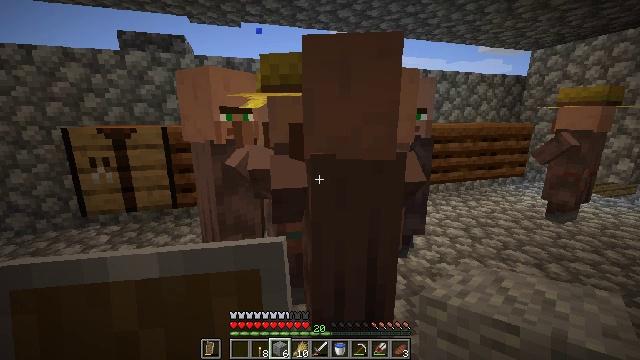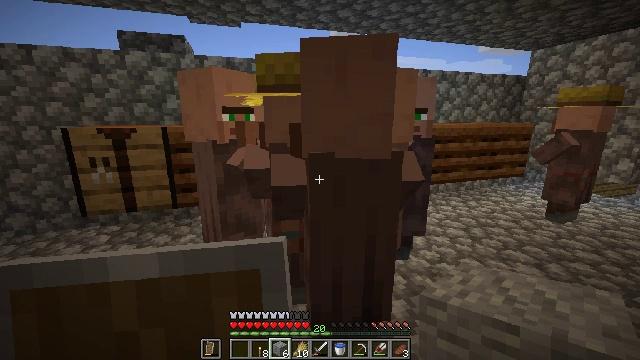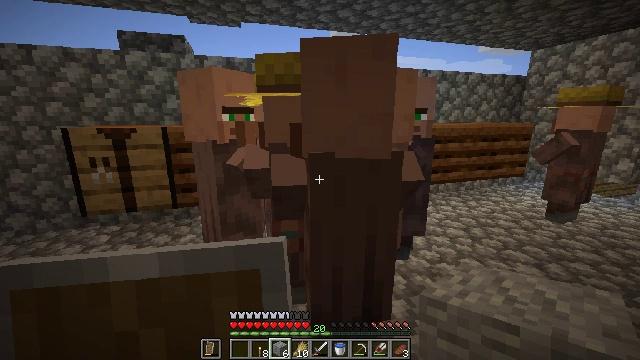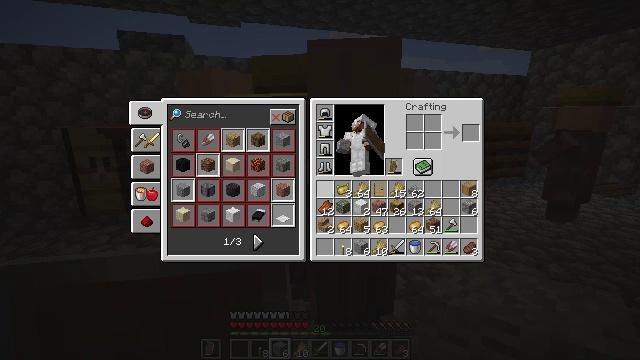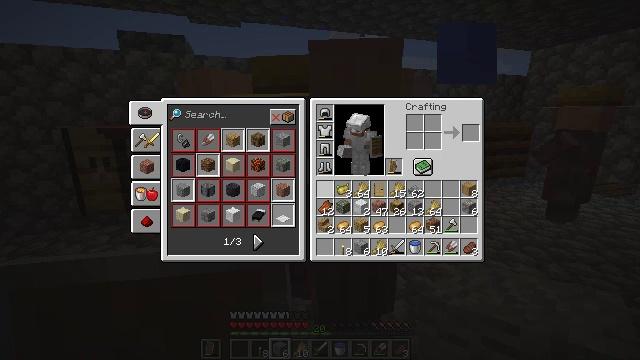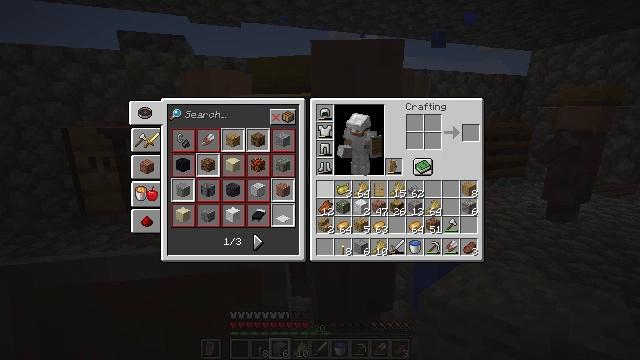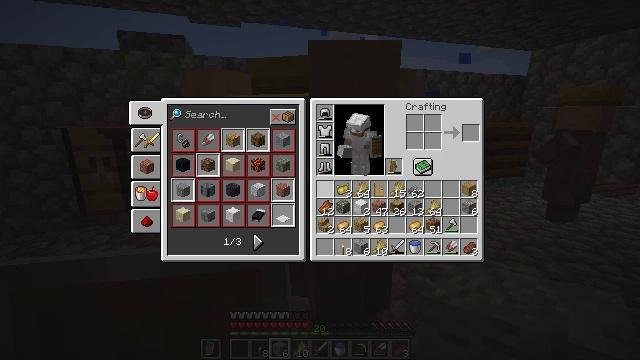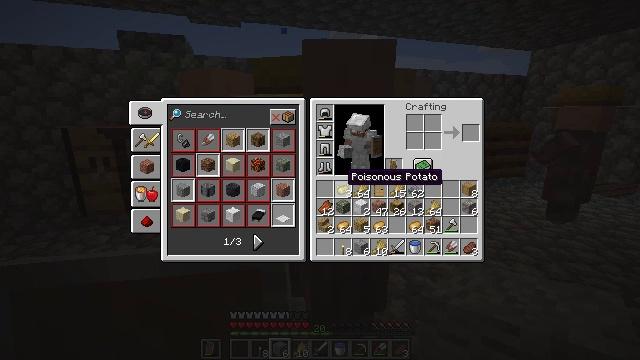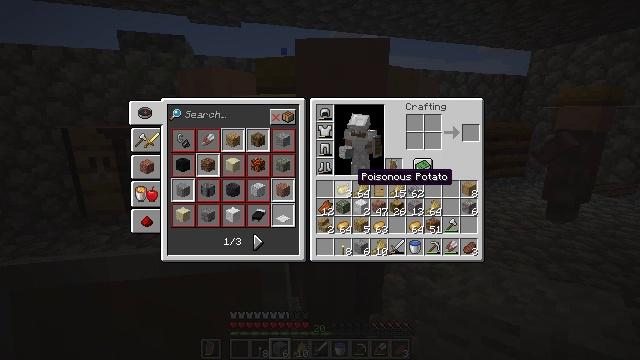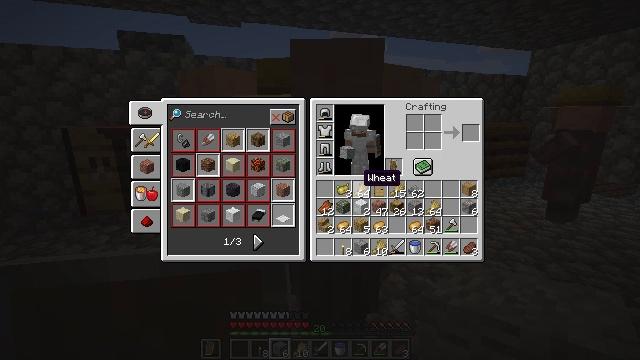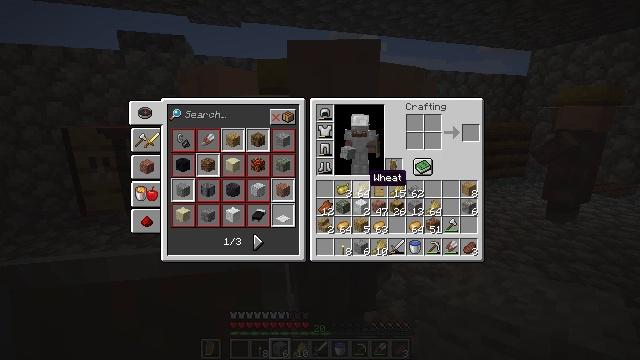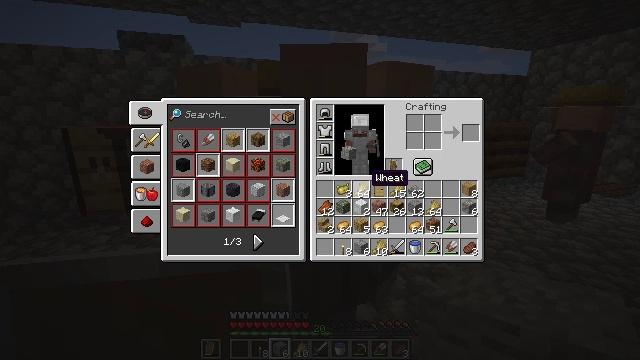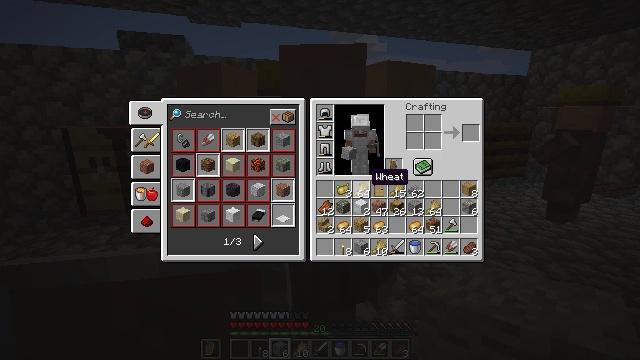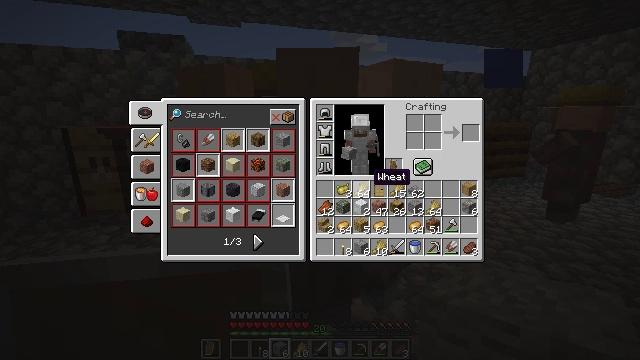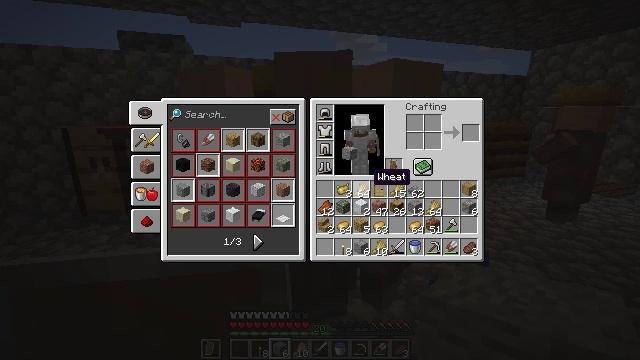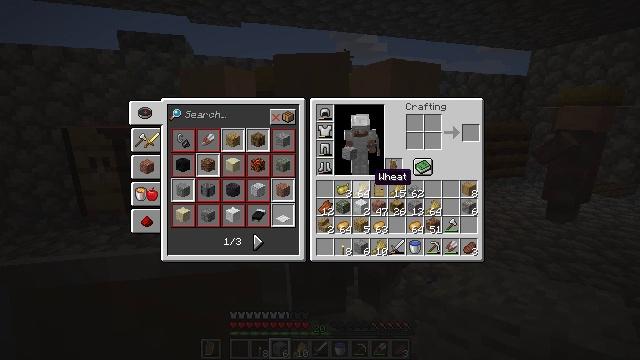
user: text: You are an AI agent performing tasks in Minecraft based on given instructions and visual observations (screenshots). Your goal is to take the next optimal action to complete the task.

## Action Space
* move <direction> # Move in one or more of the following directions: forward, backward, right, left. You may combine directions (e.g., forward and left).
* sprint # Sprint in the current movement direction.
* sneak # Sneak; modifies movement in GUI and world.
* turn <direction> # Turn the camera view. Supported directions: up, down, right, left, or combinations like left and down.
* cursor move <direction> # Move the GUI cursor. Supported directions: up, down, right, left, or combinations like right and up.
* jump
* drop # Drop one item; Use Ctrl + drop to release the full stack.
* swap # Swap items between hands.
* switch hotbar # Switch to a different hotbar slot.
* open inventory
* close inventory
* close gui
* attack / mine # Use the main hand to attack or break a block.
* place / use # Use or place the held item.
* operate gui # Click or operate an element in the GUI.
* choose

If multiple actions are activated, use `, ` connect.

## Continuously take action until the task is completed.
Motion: motion action
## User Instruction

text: Remove wheat from your collection.
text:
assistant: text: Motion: no_op
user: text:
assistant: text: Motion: no_op
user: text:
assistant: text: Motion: close inventory
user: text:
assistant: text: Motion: close inventory
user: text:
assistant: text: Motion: no_op
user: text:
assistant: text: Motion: turn right
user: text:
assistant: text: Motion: turn right
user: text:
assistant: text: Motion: turn right
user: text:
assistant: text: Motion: no_op
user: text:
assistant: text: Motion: no_op
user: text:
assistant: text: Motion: no_op
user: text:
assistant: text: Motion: no_op
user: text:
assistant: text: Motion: no_op
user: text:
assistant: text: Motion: no_op
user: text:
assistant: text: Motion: no_op
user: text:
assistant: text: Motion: no_op
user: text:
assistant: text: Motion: attack / mine
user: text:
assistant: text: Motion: attack / mine
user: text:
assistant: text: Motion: turn right and up
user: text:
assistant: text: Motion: turn up
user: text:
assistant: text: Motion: turn up
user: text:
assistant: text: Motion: no_op
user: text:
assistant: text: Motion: attack / mine
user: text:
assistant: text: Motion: attack / mine
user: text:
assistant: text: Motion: no_op
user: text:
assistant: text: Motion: no_op
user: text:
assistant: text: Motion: turn down
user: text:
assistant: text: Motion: turn right and down
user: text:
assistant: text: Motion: turn down
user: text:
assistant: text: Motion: turn down